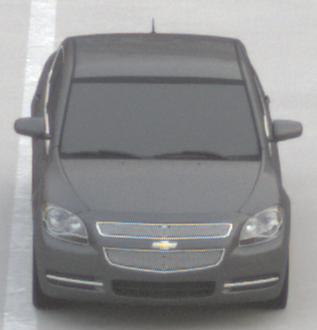
Make: Chevrolet
Model: Malibu 2.4
Detailed model: Malibu
Model produced from: 2012/07
Model produced until: 2014/08
Doors: 4
Color: gray
Road condition: dry road
Daytime: sunrise or sunset
Contrast: low contrast